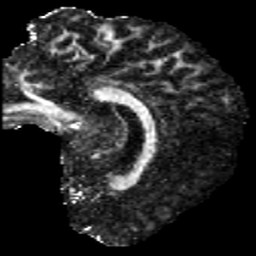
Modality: FA
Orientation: sagittal
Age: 46
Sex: male
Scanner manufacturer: ge
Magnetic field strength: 3 T
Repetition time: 3.335 s
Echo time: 0.0868 s